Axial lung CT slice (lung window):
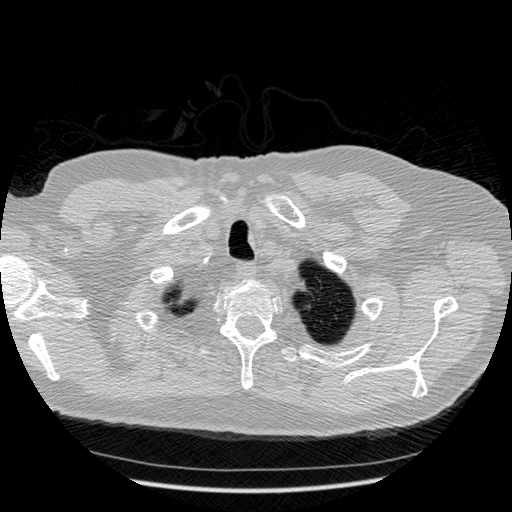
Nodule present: no